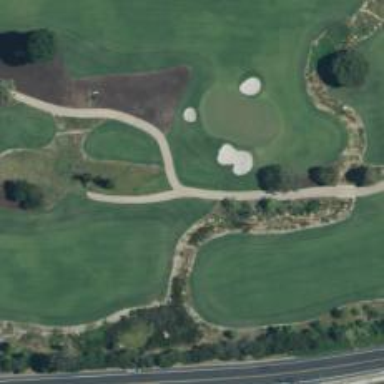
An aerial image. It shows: Path designated for golf carts.